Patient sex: F
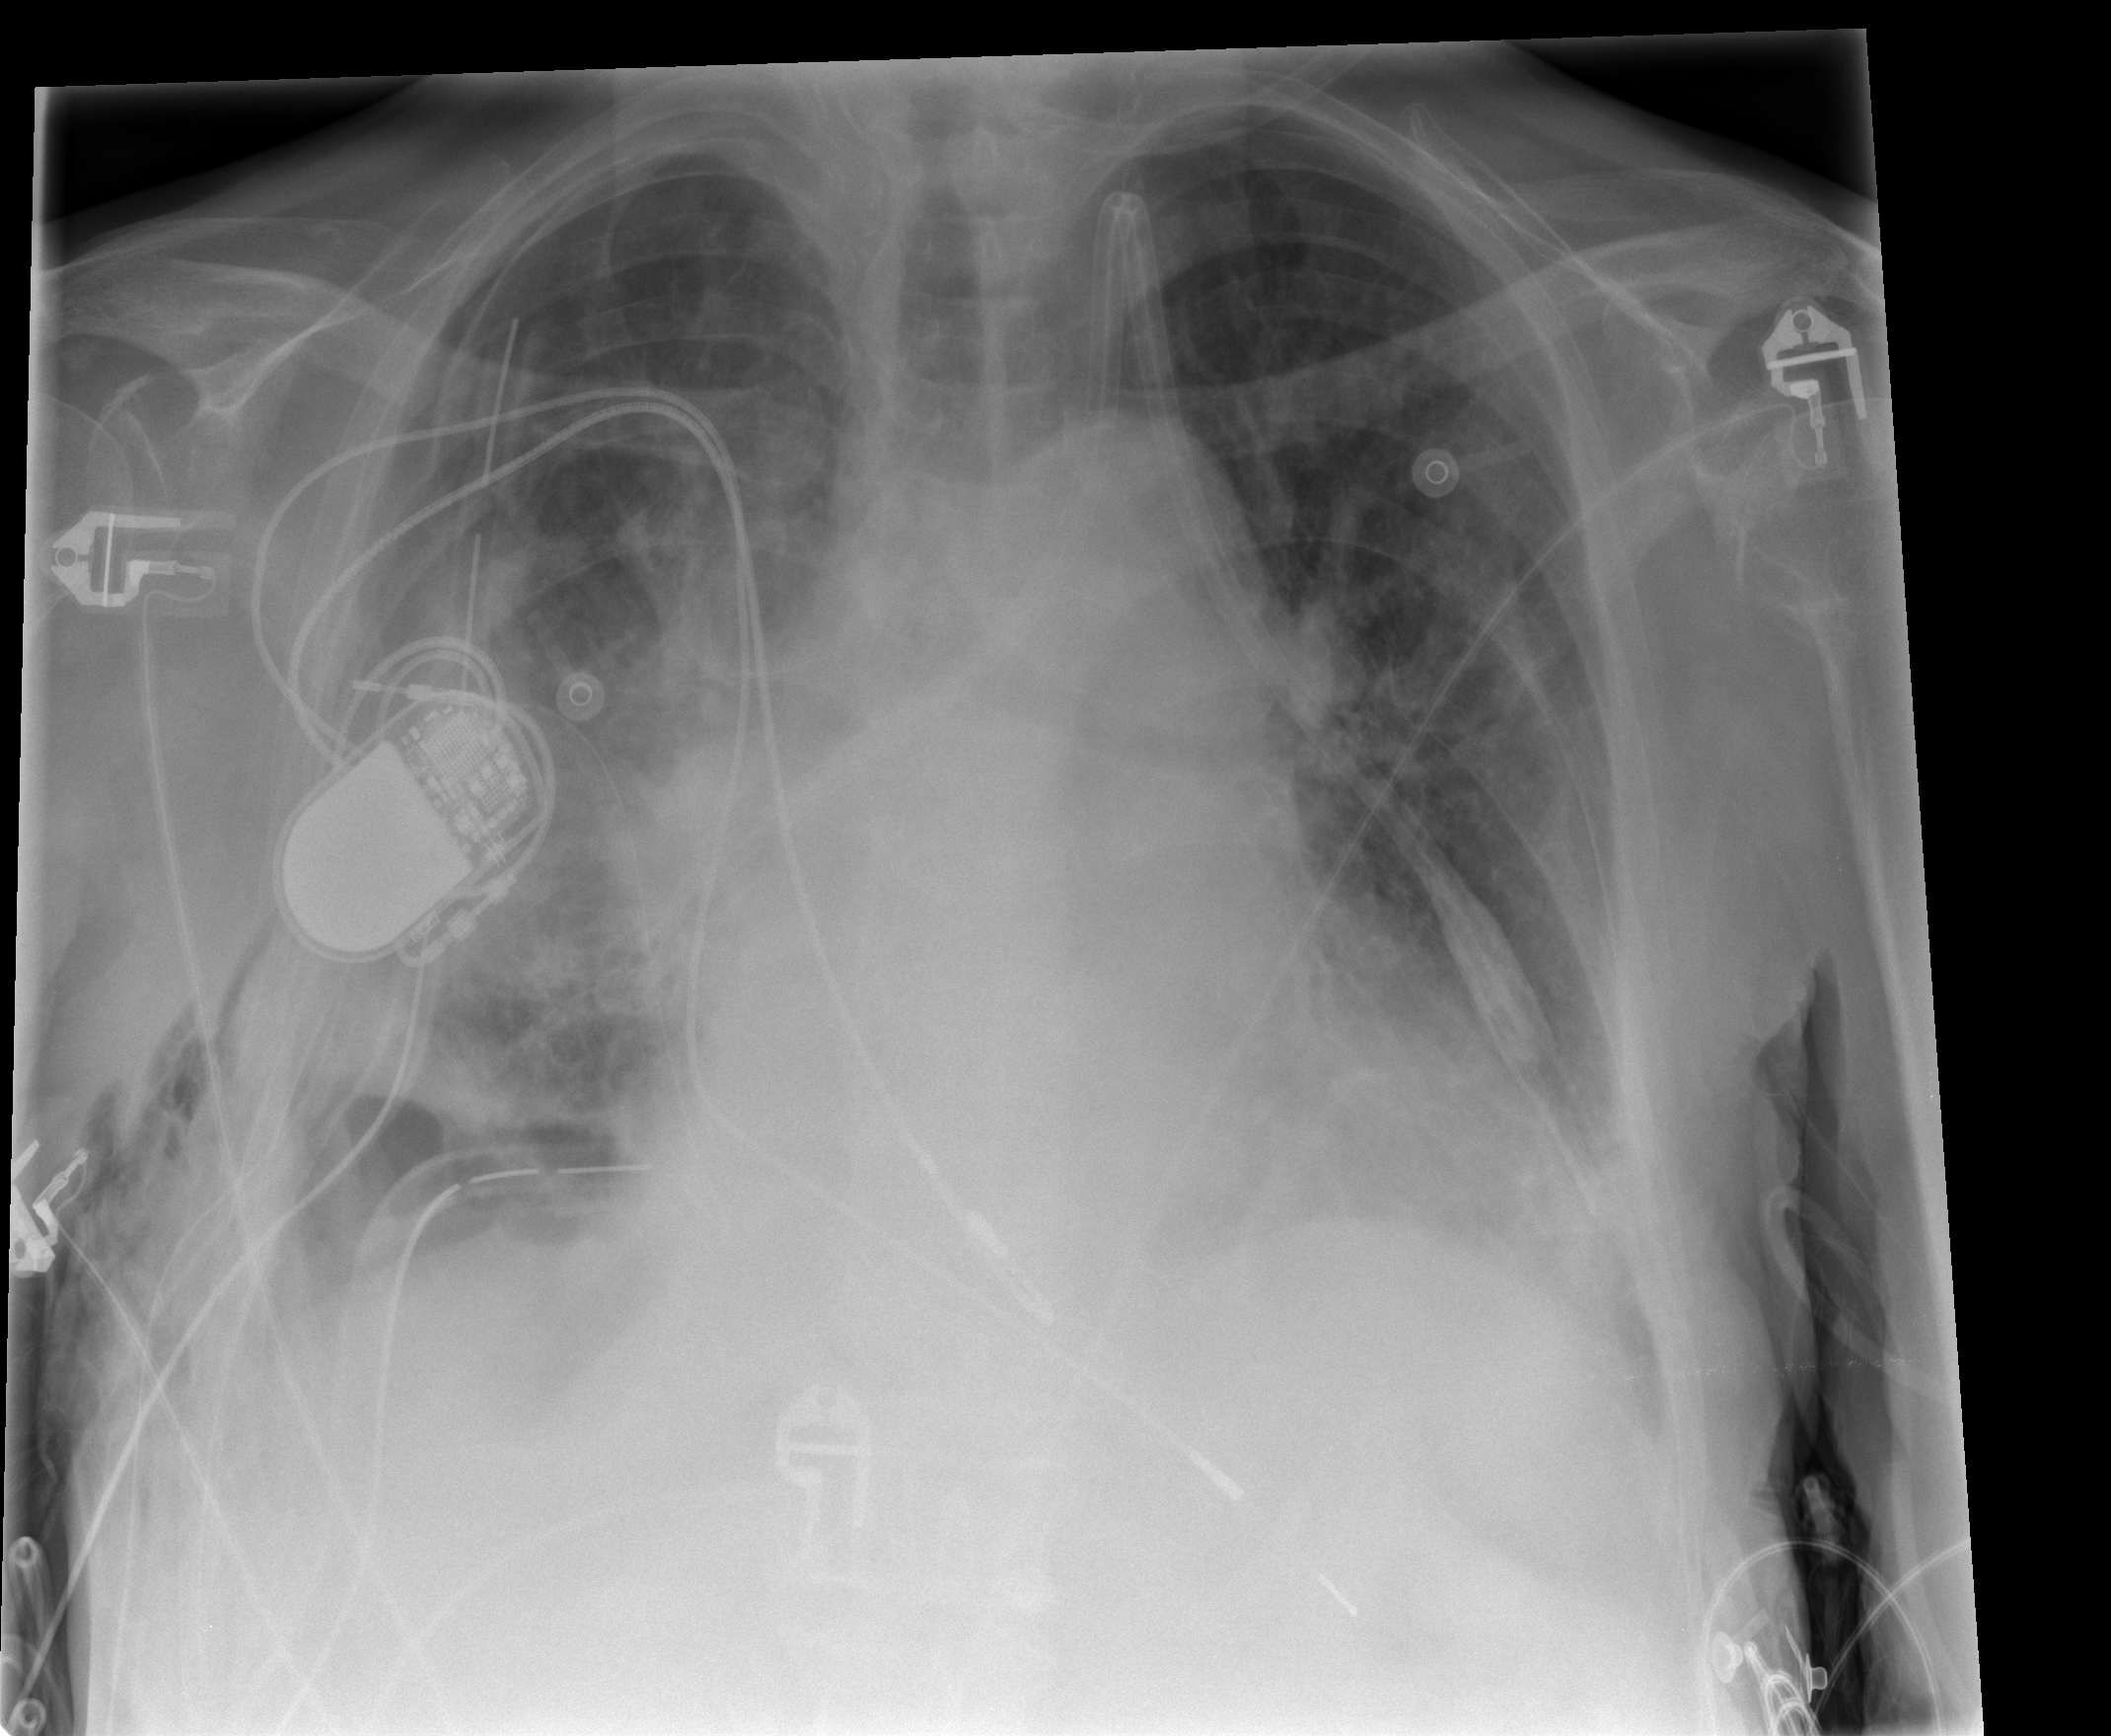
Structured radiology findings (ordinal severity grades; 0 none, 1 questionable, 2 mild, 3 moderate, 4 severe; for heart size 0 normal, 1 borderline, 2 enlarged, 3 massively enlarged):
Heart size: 2
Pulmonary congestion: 3
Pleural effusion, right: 2
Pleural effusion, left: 1
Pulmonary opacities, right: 2
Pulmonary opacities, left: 2
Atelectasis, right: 2
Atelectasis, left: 2